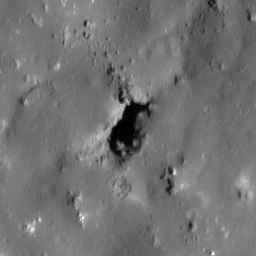
Pit: Tycho 12
Host crater: Tycho
Host type: impact_melt
Lunar coordinates: latitude -43.217, longitude 349.579